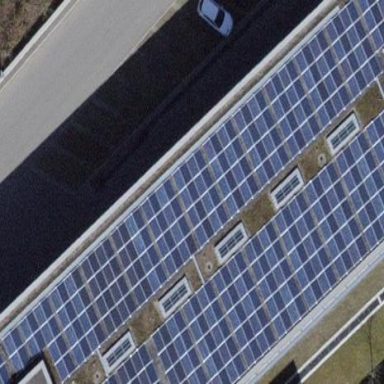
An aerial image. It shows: Solar power generator using photovoltaic method with solar photovoltaic panel types.